Question: I have been trying to send out emails from my server using PHP but the hyperlinks in email are not clickable.
They appear blue just like normal links but they are not linked.
This is what I have:
'''
$subject = "Email subject";
$l="http://www.example.com/Oa7dl";
$txt="<a href'$l' target='_blank' title='CLICK HERE TO LEARN MORE AND APPLY'><img src='http://www.example.com/pics/click_here.png' alt='CLICK HERE TO LEARN MORE AND APPLY' /></a> or FOLLOW LINK: <a href'$l' target='_blank'>http://example.com/Oa7dl</a>";
'''
This will be sent as a body of an email message.

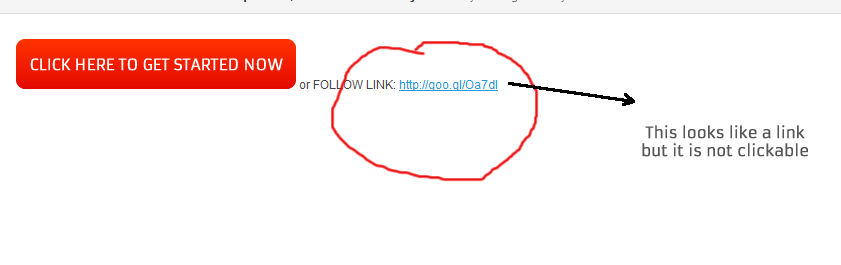
Answer: '<a href='$l'' not '<a href'$l''
You missed the '='